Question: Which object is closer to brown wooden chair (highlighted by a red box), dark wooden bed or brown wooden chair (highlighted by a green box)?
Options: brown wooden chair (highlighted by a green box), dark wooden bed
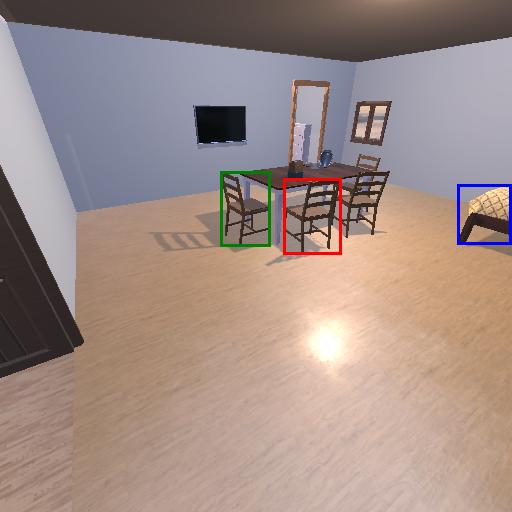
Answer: brown wooden chair (highlighted by a green box)